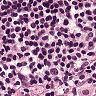
Metastatic tissue present: no